Question: I downloaded OWL API (4.0.1 and 4.0.2). But it needed plenty of dependencies that are nowhere mentioned. I downloaded dependency JARs from maven pom.xml file (found it somewhere for version OWL API 4.0.1). List of jars:

First of all, it was error with RDFFormat (need to add sesame lib, which was not in pom.xml.
But I still have "" errors.
First one was
'''
com.google.common.base.Objects.firstNonNull
'''
(with Guava 17.0).I updated it to 18.0, now its
'''
com.google.common.base.Platform.systemNanoTime
'''
Here on stackoverflow is answer for this:
> You most likely have both a recent version of Guava and either
google-collect or a version of Guava prior to 3.0 on your classpath
But no, I dont have old Guava lib named google-collect(ions).
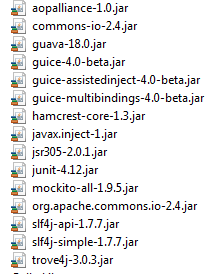
Answer: Thank you for you responses. I use
'''
-verbose:class
'''
and found out, that package for that class is from
'''
gephi-toolkit.jar
'''
Tt has google-collection too ... so yeah, different versions.